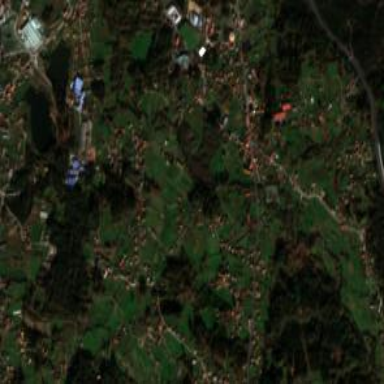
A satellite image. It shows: Small settlement known as hamlet.